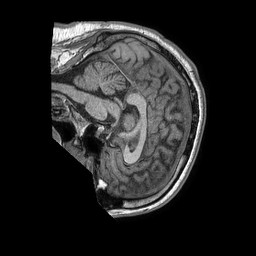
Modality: T1w
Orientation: sagittal
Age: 37
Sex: male
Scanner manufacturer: philips
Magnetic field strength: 1.5 T
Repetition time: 0.007696 s
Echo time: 0.003573 s